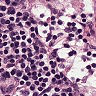
Metastatic tissue present: no